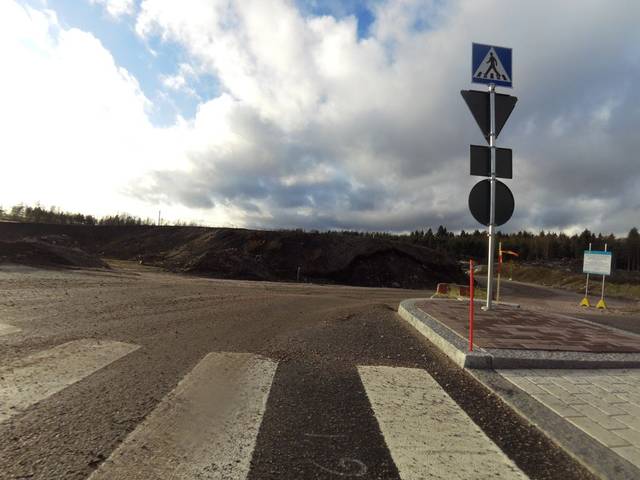
Region: Finland
Coordinates: 60.203, 24.786